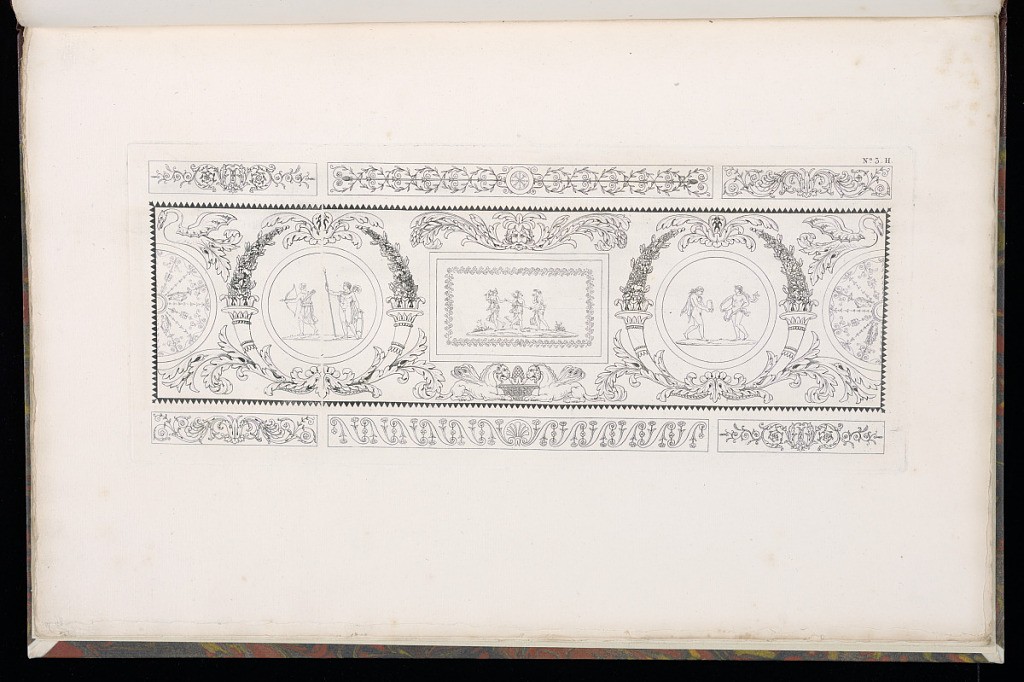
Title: Arabesque Ornament Design
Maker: Charles Normand, French, 1765 – 1840
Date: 1787–95
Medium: Etching on laid paper
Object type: Print
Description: A horizontal plate with arabesque ornament designs featuring Neoclassical and Empire style motifs, with a central rectangular vignette with three female figures, flanked by roundels with mythological figures and ornament, surrounded by scrolling acanthus and foliage motifs, winged lions, birds, fleurons, palmettes and rosette motifs. With repeating pattern friezes along the upper and lower sections featuring similar floral motifs. The plate is numbered.